Question: I have an image and I have a partial line in the image. They are all the time horizontal or vertical lines. I don't know the color of the line, neither the width of the line.
How can I use PHP to detect such a line?
As you see in the uploaded image, there are 3x3 sections I need to slice. I need the 3 vertical, and 3 horizantal sections to slice the parts. Please note there is a rectangle with some markes around the content area, that is part of the images.
We can use those markers to get the coordinates.

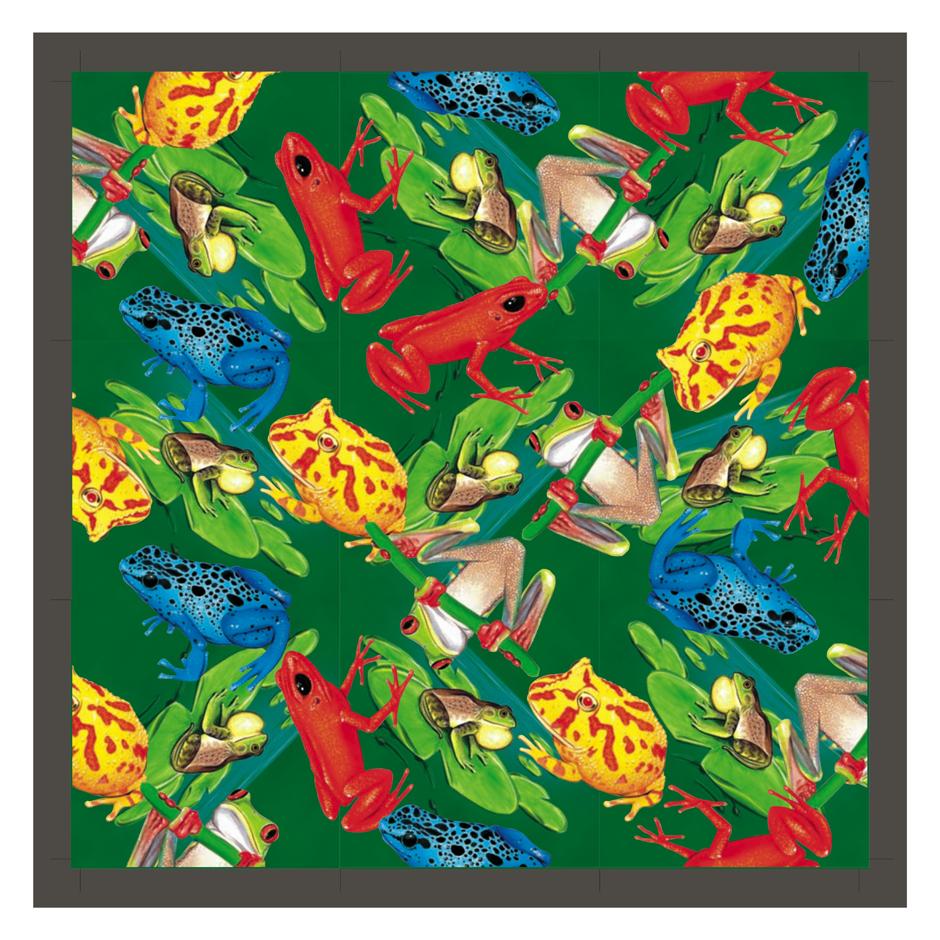
Answer: You're better off using the markers by comparing the first and last N pixels of each line if they have the same color/length. It will be more efficient that way than parsing all pixels on each line.